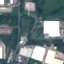
Land use / land cover class: Industrial